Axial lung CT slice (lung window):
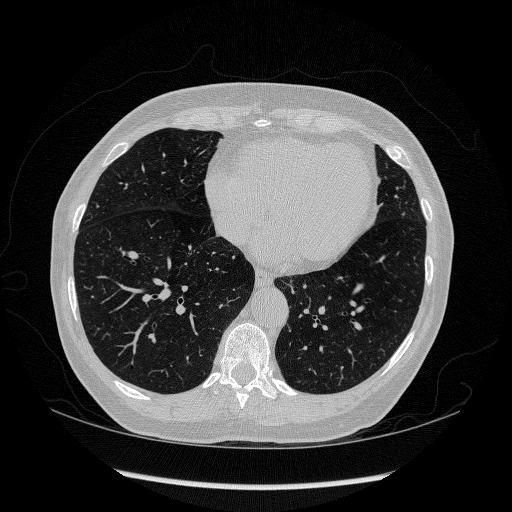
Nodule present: no